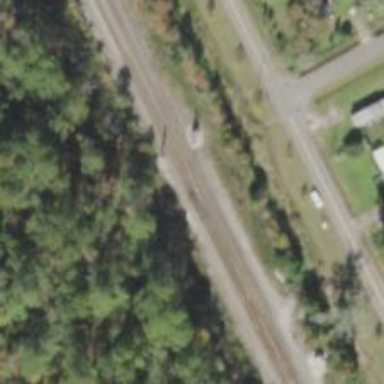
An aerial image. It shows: Railway track.